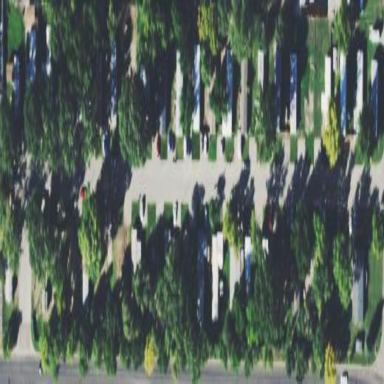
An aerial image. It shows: Residential area known as trailer park.